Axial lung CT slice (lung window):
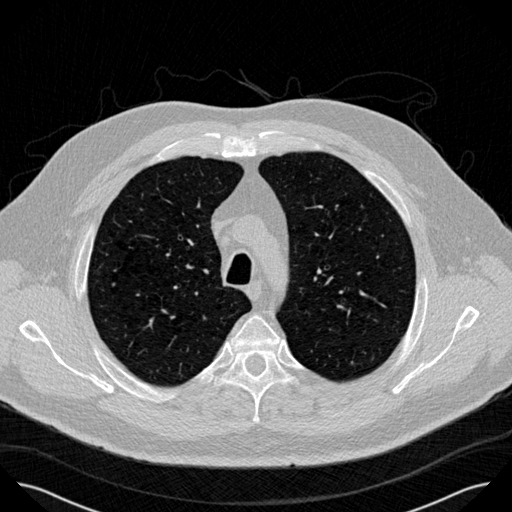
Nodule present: no